Aerial crown-view tile of a tropical tree (Barro Colorado Island, Panama), acquired 20250317:
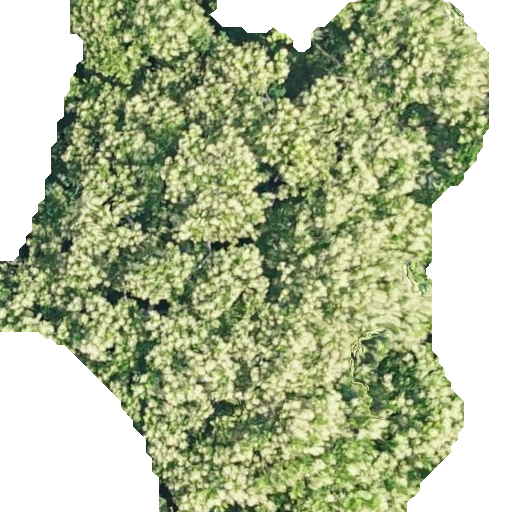
Species: Anacardium excelsum
GBIF accepted scientific name: Anacardium excelsum
Crown area: 310.468 m²